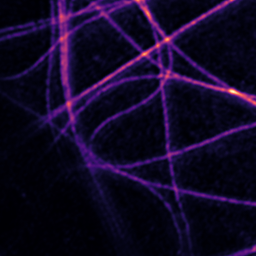
Label: Super-resolution Microtubules image